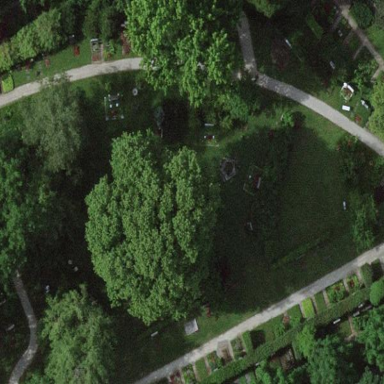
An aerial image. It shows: Sector in the cemetery.